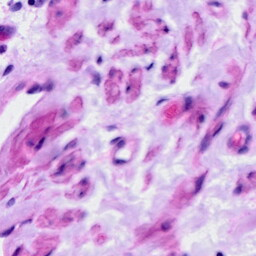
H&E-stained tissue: Ovarian